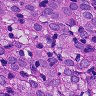
Metastatic tissue present: yes